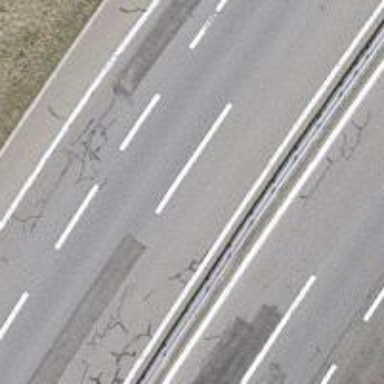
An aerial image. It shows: Trunk highway.